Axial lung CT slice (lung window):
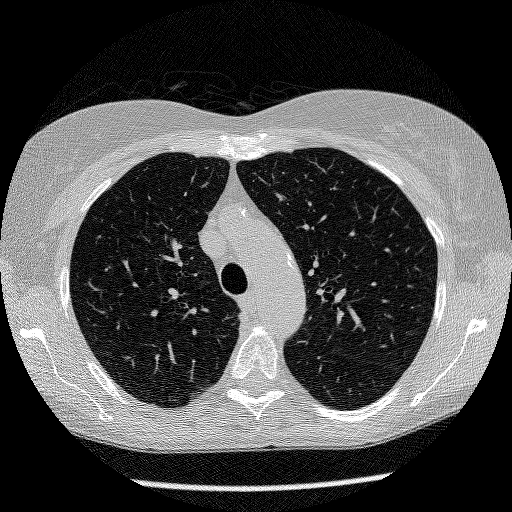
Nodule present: no